Question: I want to make a tool for creating <URL> control circuit simulations. NB! not the ALU part.
Can anyone recommend a good Java API with as much functionality already available as possible? Itll basically be something like a graphical modelling language editor.
The user should be able to make and run stuff like this:
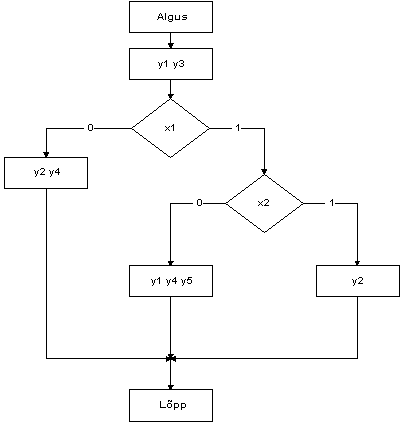
Answer: There are a number of Java libraries out there for visualizing graphs. Some that I hear mentioned a lot include:
1. JUNG
2. jGraph
3. GraphVis and Grappa
The following blog has a pretty extensive list of options with commentary and screenshots: <URL>